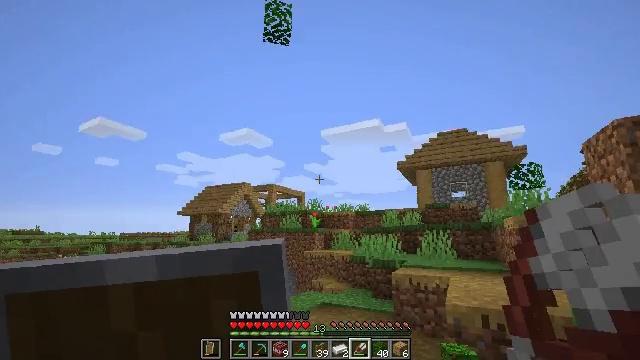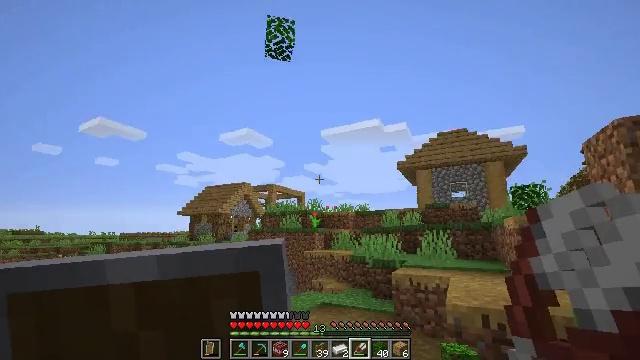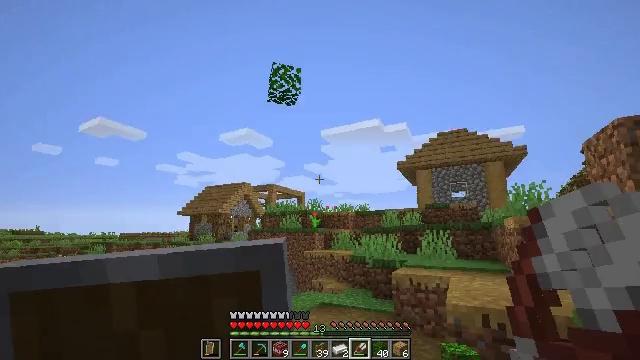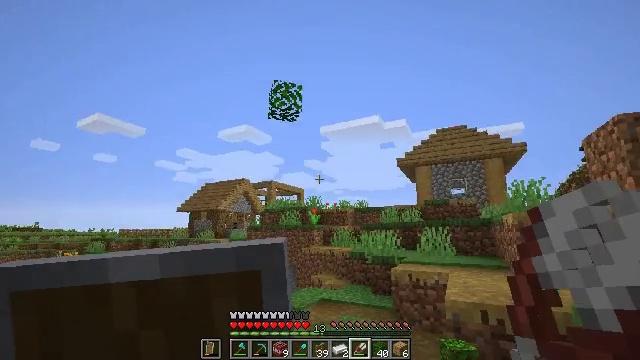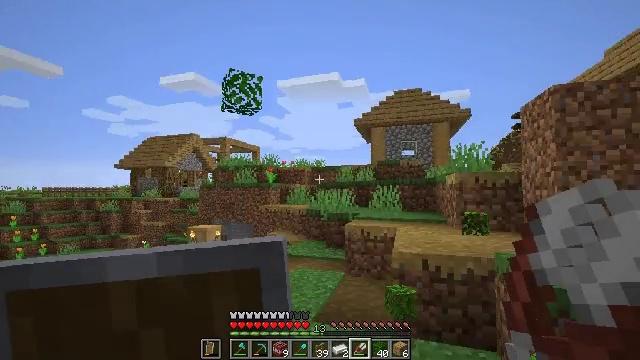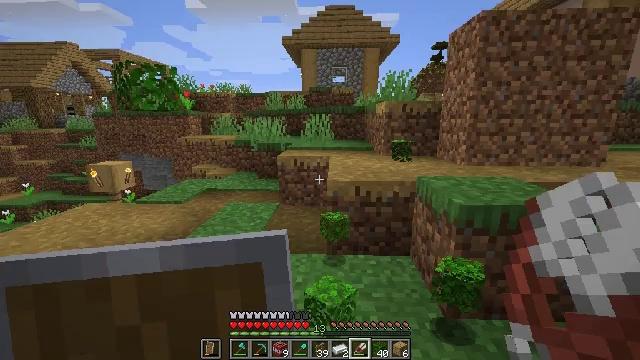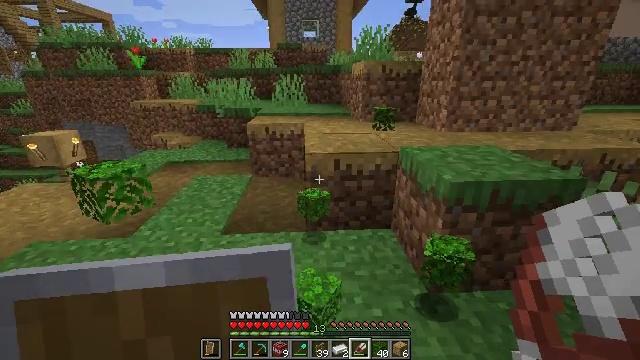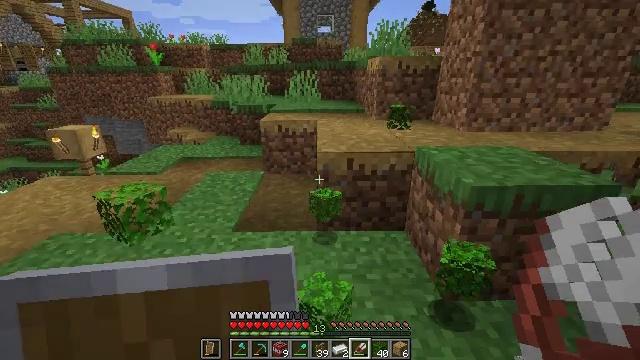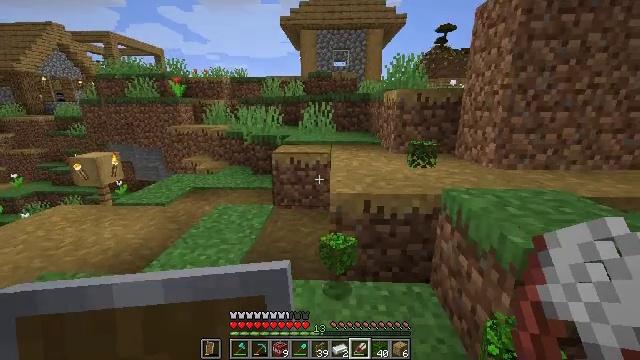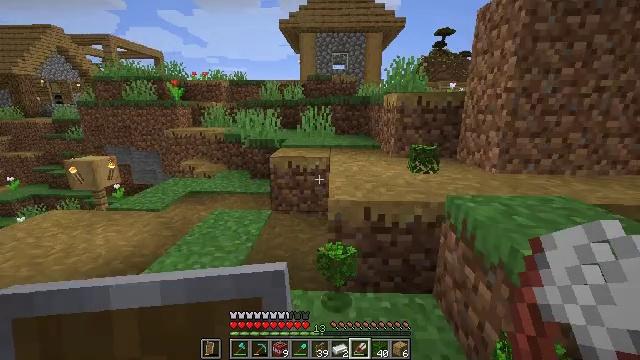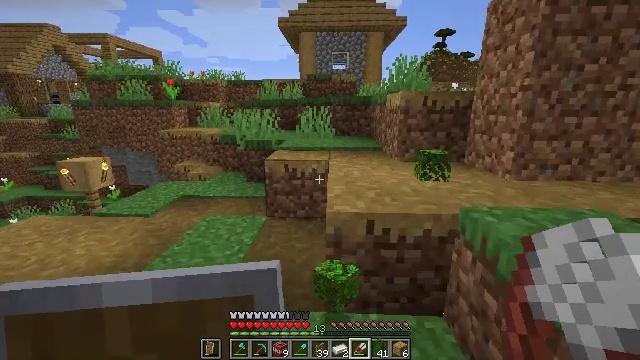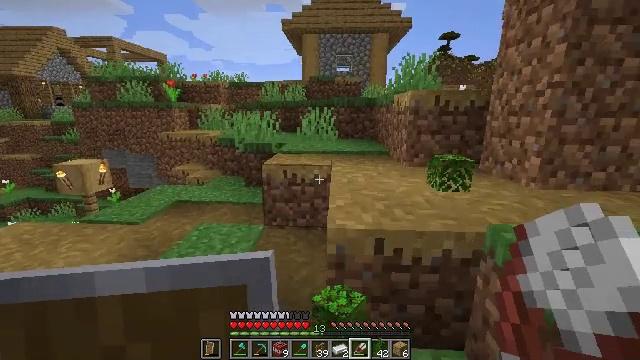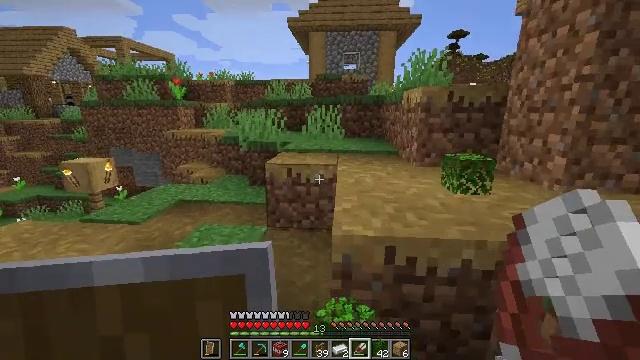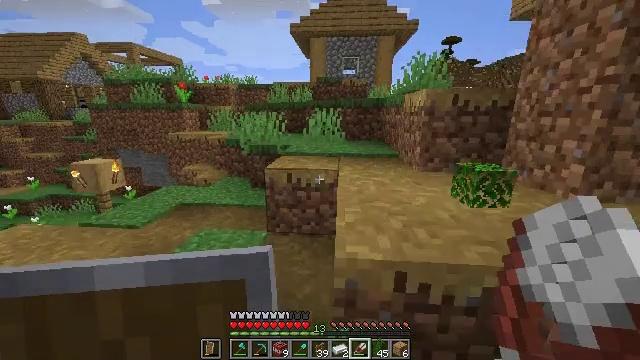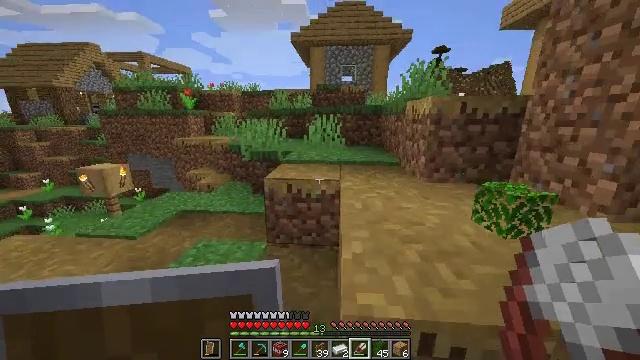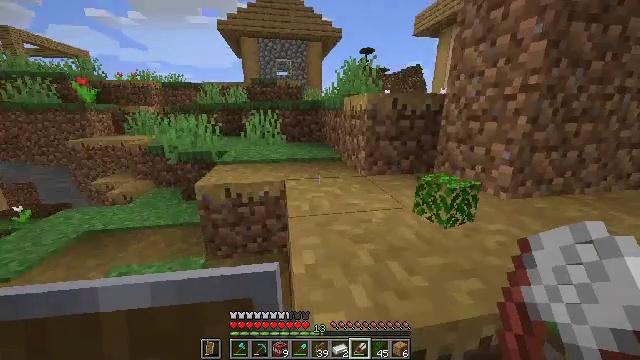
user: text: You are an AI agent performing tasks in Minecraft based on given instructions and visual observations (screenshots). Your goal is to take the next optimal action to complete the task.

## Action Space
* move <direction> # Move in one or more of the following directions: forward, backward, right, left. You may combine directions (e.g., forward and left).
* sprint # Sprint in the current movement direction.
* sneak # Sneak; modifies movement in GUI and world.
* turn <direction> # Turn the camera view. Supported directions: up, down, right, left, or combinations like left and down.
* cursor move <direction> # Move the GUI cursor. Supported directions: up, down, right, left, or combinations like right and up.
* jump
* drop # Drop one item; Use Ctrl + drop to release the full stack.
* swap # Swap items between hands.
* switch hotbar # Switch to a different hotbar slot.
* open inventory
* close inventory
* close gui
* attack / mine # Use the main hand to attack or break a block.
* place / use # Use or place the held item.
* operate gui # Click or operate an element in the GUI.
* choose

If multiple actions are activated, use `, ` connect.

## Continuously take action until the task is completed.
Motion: motion action
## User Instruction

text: Break oak leaves from the trees.
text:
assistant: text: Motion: no_op
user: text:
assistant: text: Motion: no_op
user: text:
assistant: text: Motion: move forward
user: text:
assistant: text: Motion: move forward, turn right and down
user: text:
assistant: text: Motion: move forward, turn right and down
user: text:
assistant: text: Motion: move forward, turn right and down
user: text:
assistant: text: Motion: move forward, turn left
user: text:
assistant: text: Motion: move forward, turn left and up
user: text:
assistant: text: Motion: move forward
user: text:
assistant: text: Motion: move forward
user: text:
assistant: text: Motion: move forward
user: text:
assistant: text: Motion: move forward, sprint, turn left
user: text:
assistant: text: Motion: move forward, sprint
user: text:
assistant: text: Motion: move forward, sprint
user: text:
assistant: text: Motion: move forward, sprint, turn right and down
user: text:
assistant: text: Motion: move forward, sprint, turn right
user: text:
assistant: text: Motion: move forward, sprint, turn right
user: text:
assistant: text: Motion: move forward, sprint
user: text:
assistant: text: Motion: move forward, sprint, jump
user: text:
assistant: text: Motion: move forward, sprint, jump
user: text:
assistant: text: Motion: move forward, sprint, jump
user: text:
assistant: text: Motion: move forward, sprint, jump
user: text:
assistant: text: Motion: move forward, sprint, turn left
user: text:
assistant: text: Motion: move forward, sprint
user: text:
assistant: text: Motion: move forward, sprint, open inventory
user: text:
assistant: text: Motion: move forward, open inventory
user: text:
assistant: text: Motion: move forward, open inventory
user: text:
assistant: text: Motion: move forward, cursor move right, open inventory
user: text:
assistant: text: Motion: cursor move right and up
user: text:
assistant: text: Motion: cursor move right